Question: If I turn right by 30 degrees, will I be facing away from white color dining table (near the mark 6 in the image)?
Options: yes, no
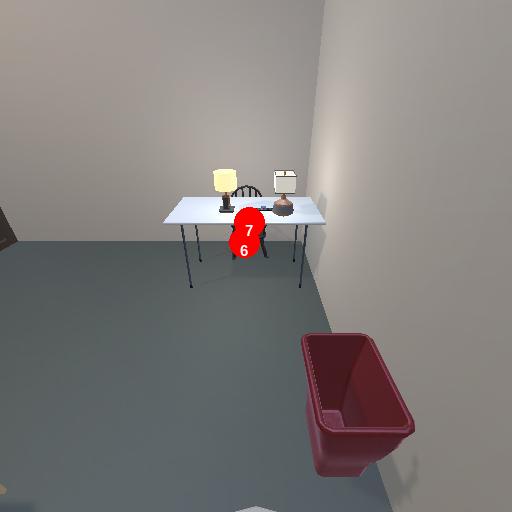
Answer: yes